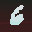
Label: 6